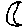
Label: moon